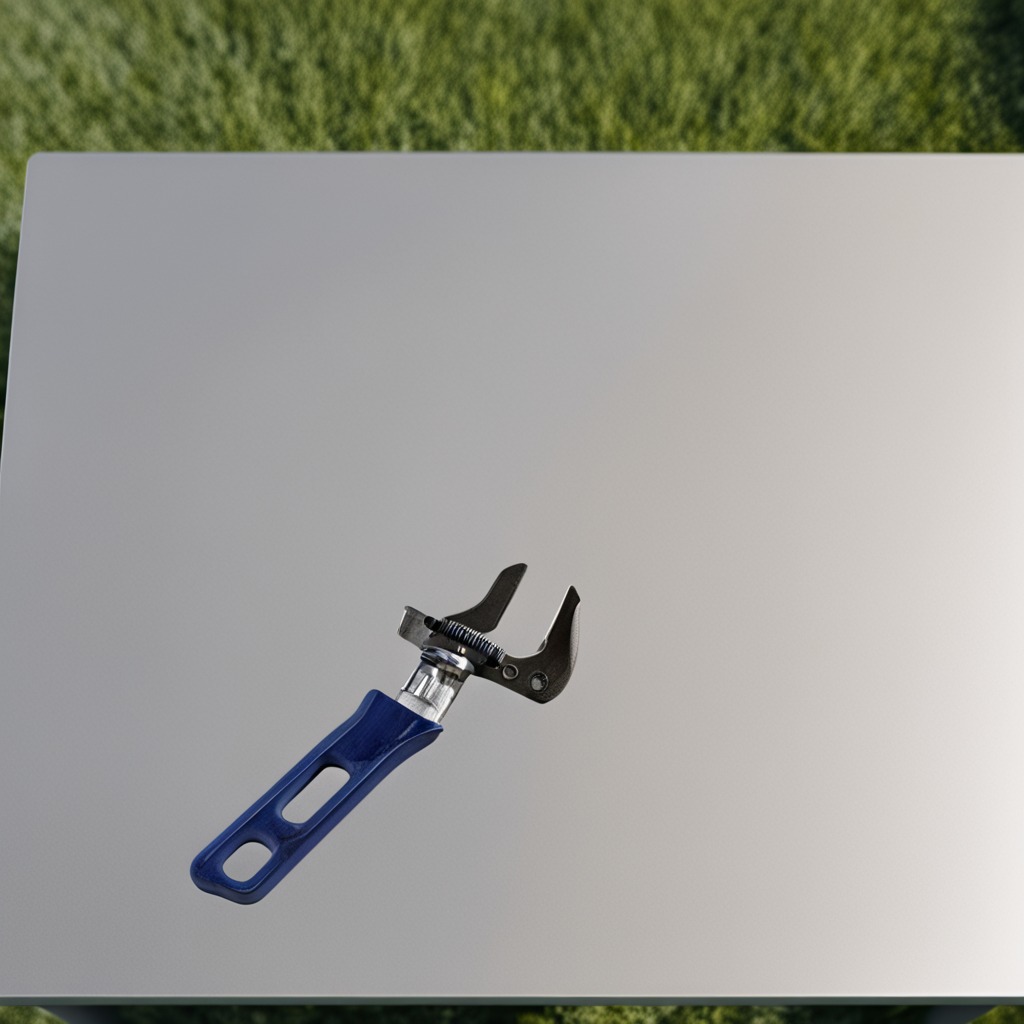
An wrench is lying on the table.